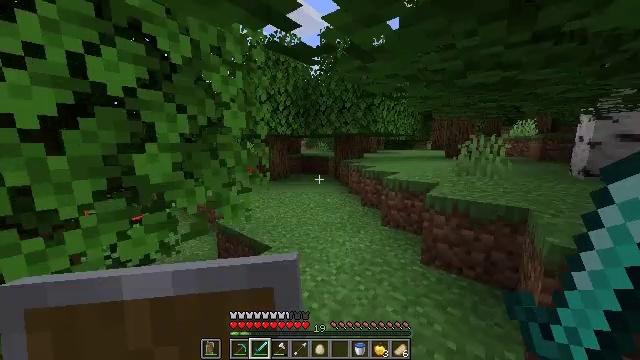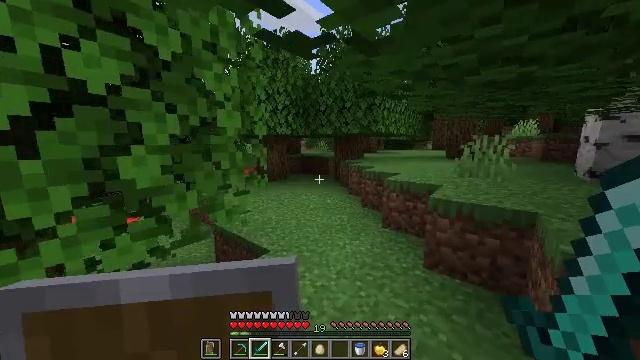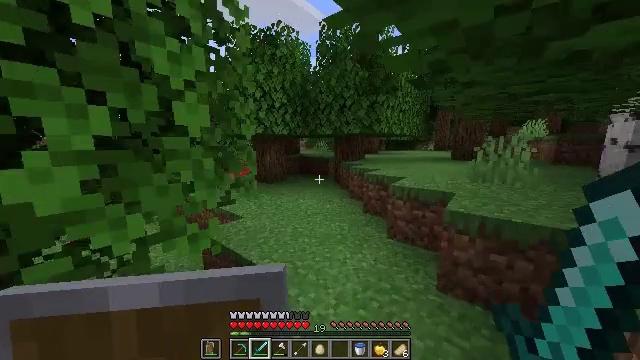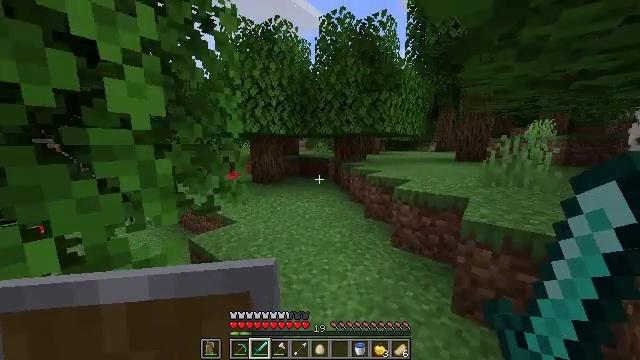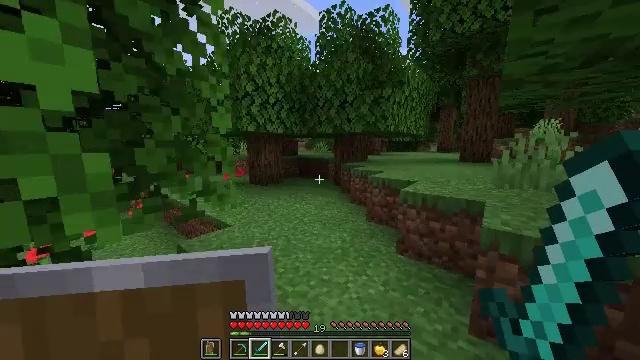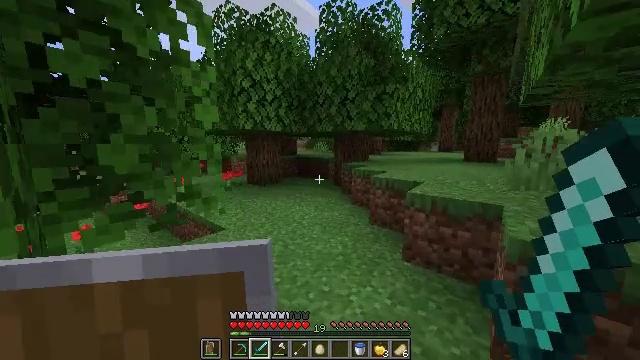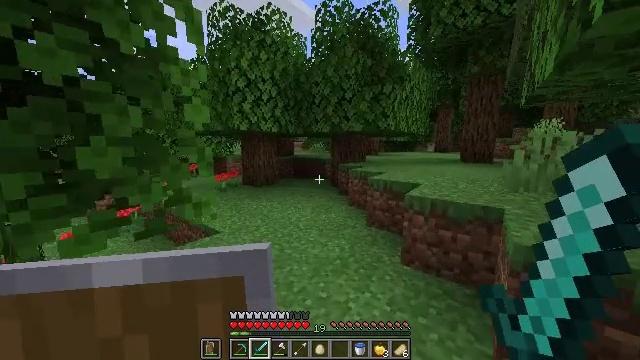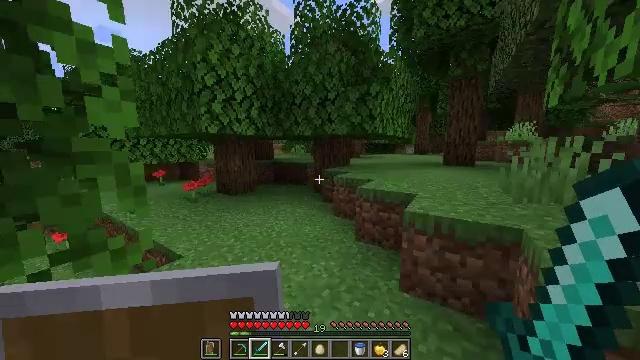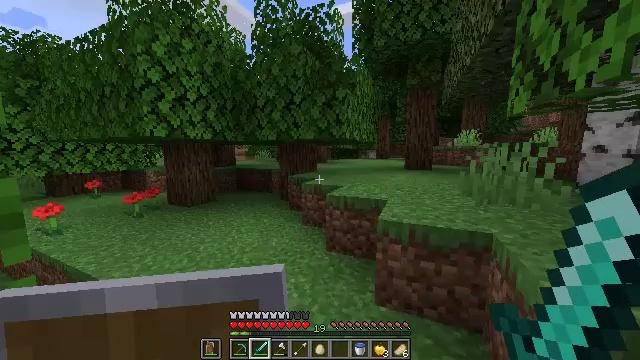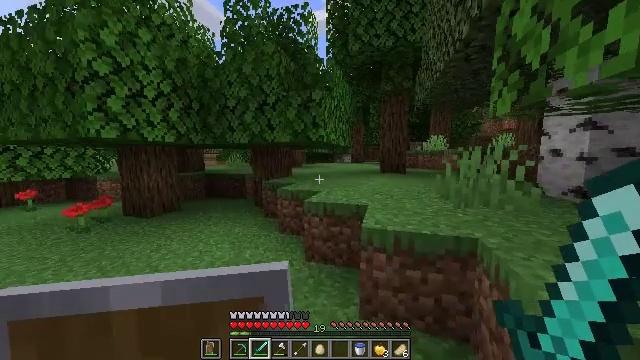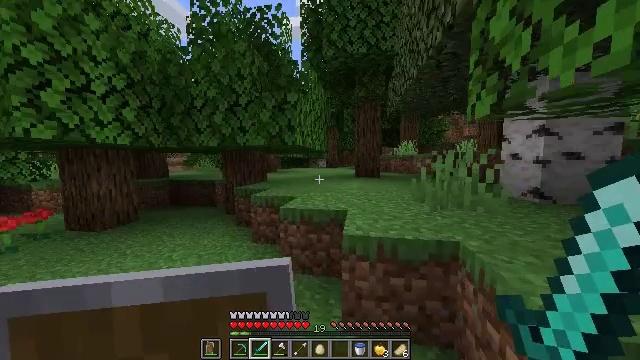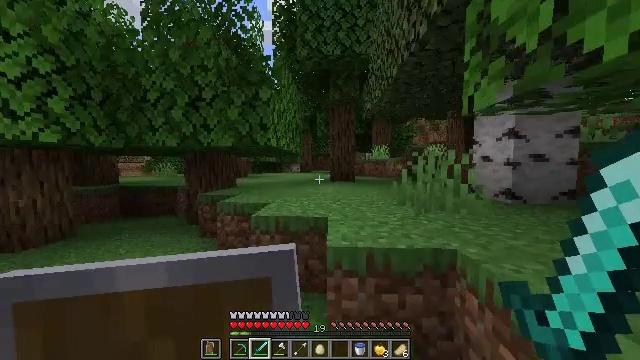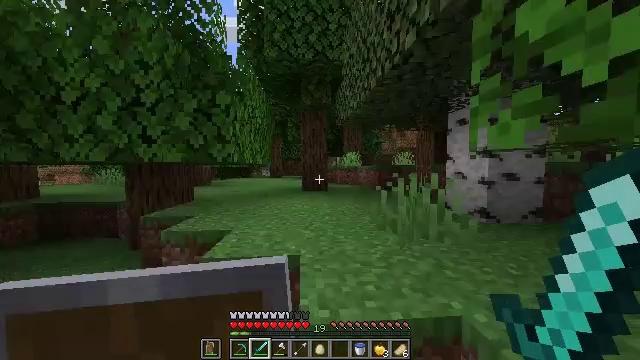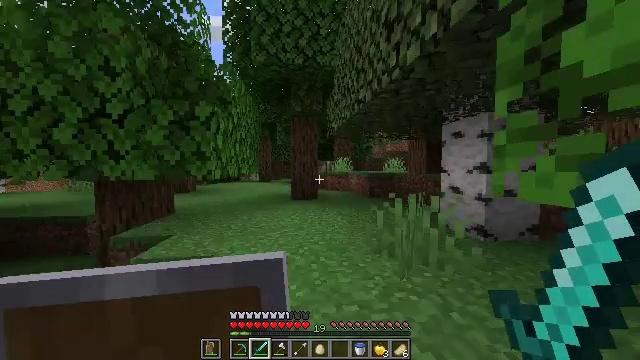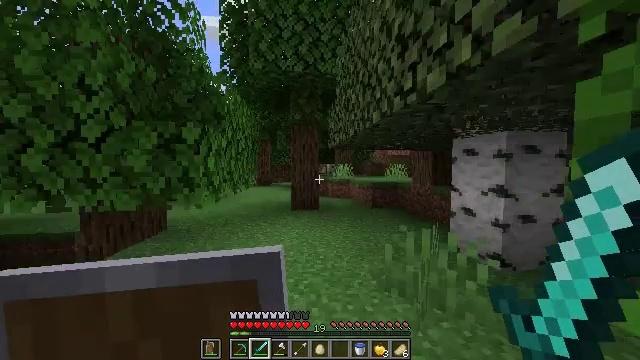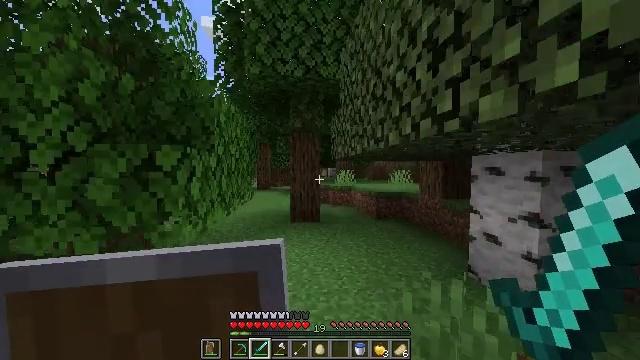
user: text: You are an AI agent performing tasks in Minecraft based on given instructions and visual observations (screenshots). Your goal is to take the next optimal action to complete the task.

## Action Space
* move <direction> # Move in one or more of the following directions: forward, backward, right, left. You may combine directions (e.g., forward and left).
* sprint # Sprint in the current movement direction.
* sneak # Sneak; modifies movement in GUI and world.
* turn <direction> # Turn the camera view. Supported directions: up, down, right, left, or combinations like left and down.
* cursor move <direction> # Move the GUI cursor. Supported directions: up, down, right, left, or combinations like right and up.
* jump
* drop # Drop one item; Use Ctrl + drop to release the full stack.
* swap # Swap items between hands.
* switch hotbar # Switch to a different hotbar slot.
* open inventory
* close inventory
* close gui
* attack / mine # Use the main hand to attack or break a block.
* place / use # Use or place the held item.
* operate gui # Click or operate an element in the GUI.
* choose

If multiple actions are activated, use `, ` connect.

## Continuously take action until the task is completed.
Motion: motion action
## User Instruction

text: Remove oak leaves from branches.
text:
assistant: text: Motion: move forward, sprint
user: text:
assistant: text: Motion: move forward, sprint
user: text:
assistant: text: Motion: move forward, sprint
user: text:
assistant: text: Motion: move forward, sprint
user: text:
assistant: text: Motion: move forward, sprint
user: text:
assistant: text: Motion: move forward, sprint
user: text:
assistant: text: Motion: move forward, sprint, turn right
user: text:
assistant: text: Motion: move forward, sprint, turn right and up
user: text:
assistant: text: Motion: move forward, sprint, turn right and up
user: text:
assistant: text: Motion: move forward, sprint, turn right and up
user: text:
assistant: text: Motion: move forward, sprint, turn right and up
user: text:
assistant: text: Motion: move forward, sprint, turn right, jump
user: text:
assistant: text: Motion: move forward, sprint, turn right, jump
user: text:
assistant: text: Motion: move forward, sprint, jump
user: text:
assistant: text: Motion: move forward, sprint, jump
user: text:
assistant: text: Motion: move forward, sprint, jump
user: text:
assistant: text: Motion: move forward, sprint, jump
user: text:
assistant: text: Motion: move forward, sprint, jump
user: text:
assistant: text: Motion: move forward, sprint, jump
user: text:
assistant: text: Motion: move forward, sprint, turn left, jump
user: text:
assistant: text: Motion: move forward, sprint, turn left, jump
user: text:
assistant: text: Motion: move forward, sprint, turn left, jump
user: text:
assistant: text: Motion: move forward, sprint, turn left, jump
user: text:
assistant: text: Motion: move forward, sprint
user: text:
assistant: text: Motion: move forward, sprint
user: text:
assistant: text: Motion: move forward, sprint
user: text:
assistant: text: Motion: move forward, sprint
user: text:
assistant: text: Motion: move forward, sprint
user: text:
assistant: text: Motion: move forward, sprint, turn right
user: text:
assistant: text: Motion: move forward, sprint, turn right